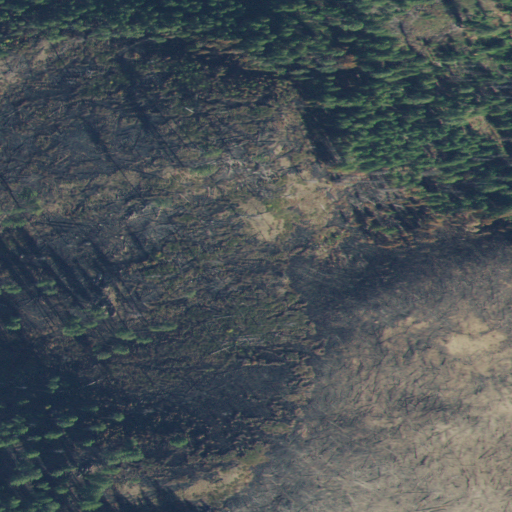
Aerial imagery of ridge(s) in Idaho named Parachute Ridge containing grassland, evergreen forest, and shrub